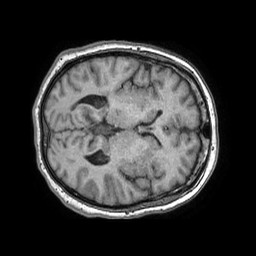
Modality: T1w
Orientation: axial
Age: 57
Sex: female
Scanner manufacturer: philips
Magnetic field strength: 1.5 T
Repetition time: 0.007542 s
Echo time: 0.003421 s